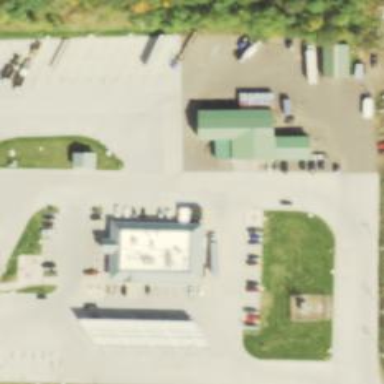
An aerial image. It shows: Convenience shop.